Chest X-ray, PA view. Patient: 66 years old, sex M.
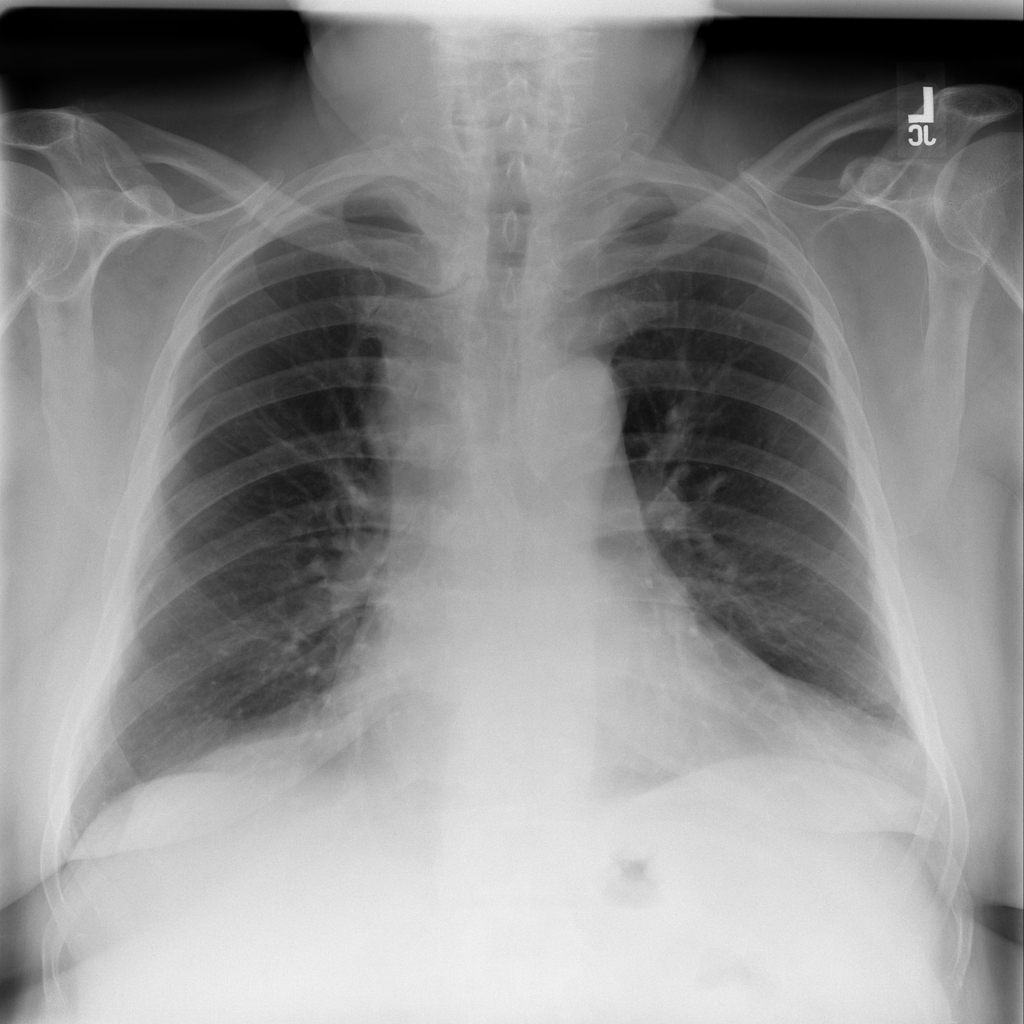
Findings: No Finding